Question: I'm designing a program with a server that let's two clients communicate. There's one client that executes commands and another that makes the other client execute them.
To make this work, I have two threads: one thread for the controlled-client, another for the controller-client.
The controlled-client always stays connected, has a vector with tasks and executes these tasks if a task is added. It has an infinite while loop which is stopped when the connection is closed.
The controller-client adds tasks to the vector.
Now since there is an vector shared between two threads a race condition may occur, but since one thread only adds objects and the other only pops objects, is that necessary? I tried to make a flowchart with this problem, but maybe it isn't clear. I don't really know how to create a flowchart:

I'm using 'std::vector <CustomClass>' from C++ to realize this.
Thanks in advance,
ief2
EDIT: Additional Question: Does the 'vector.size()' call need a mutex?
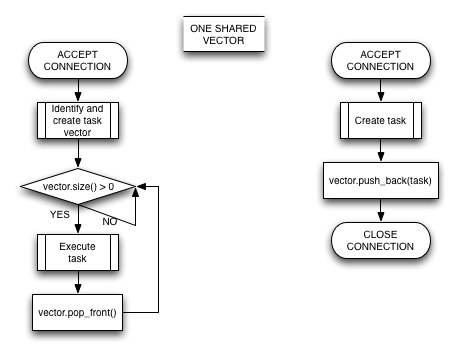
Answer: Yes, this needs a mutex.
'vector.pop_front()' and 'vector.push_back()' executing at the same time would create all sorts of mess - assuming the nonstandard 'vector.pop_front()' does what the name implies.
Side note: use a queue or a list rather than a vector